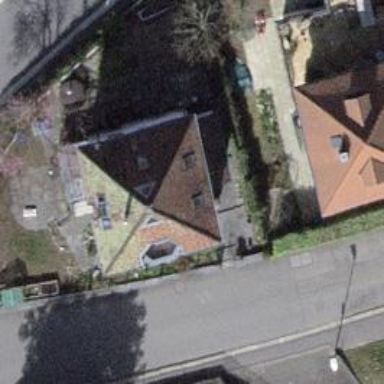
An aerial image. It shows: Detached building.